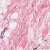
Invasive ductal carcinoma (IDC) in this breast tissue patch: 0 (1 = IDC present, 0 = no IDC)